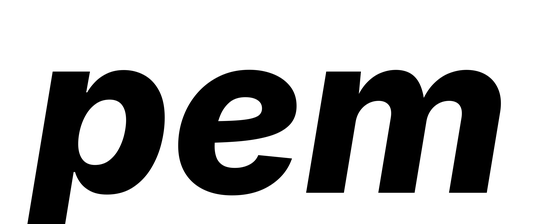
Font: Inter-Italic_ExtraBold_Italic